Interaction volume radius: 5 \u00c5
Interaction volume height: 30 \u00c5
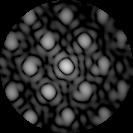
Disorder parameter: 0.2379